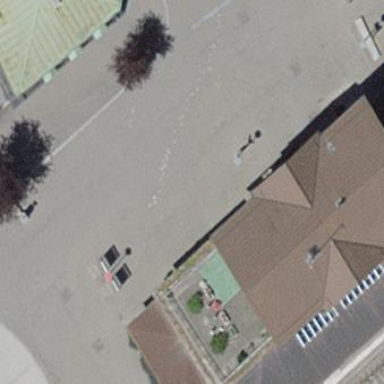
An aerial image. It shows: Train station building.